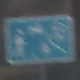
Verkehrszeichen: BeginnVerkehrsberuhigterBereich
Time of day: SunriseSunset
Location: Outdoor (Suburban)
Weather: PartlyCloudy
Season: Winter
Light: Natural